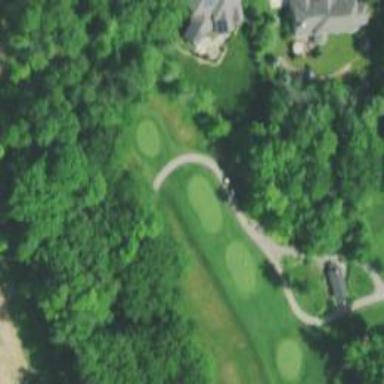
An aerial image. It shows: Grassy area designated as golf tee.